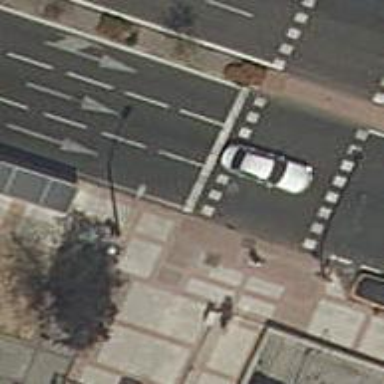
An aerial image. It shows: Sidewalk along the footway.